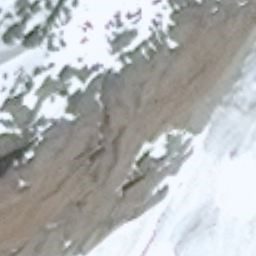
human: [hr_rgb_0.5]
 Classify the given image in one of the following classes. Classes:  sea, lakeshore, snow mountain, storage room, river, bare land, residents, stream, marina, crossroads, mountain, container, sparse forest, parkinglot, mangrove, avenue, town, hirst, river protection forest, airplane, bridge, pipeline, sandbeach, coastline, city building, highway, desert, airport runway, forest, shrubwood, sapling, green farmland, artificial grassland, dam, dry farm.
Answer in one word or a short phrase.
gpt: snow mountain